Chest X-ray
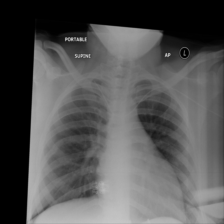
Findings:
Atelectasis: negative
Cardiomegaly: negative
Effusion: negative
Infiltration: negative
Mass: negative
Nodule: negative
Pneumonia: negative
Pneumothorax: negative
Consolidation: negative
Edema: negative
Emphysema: negative
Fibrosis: negative
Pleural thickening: negative
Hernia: negative